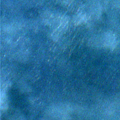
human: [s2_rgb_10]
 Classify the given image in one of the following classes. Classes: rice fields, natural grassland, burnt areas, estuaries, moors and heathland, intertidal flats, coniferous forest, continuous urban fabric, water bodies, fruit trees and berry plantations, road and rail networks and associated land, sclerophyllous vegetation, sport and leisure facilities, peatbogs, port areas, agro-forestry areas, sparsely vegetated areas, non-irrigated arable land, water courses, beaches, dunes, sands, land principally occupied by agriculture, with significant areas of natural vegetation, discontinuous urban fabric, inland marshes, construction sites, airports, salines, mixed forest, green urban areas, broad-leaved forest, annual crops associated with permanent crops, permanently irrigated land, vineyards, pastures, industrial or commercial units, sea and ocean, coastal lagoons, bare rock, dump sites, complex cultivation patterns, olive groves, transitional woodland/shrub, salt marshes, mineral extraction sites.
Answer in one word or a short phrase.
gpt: sea and ocean